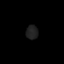
Tissue: prostate
Cell type: T cells
Senescence score: 0.7238
Nuclear area (px): 166
Mean DAPI intensity: 31.548